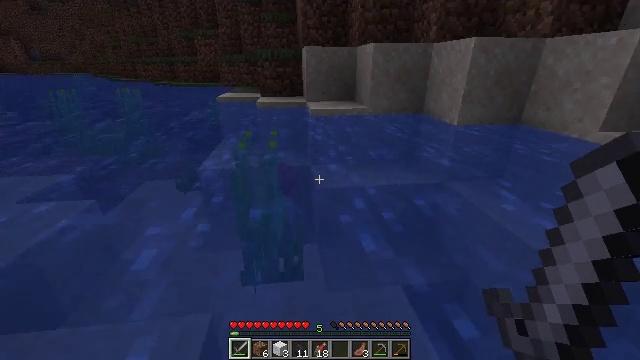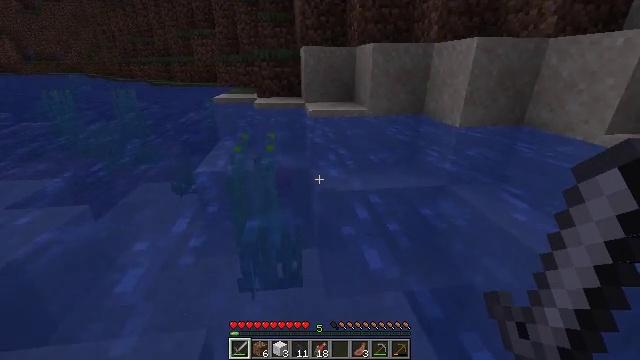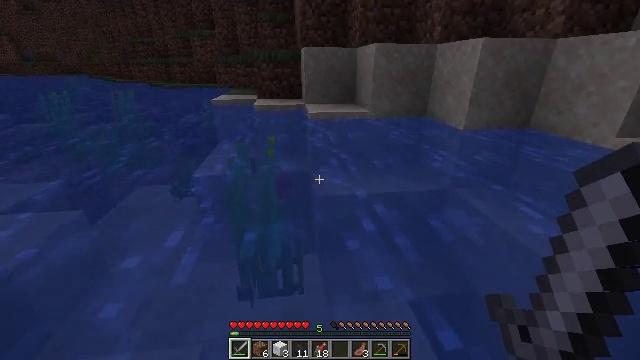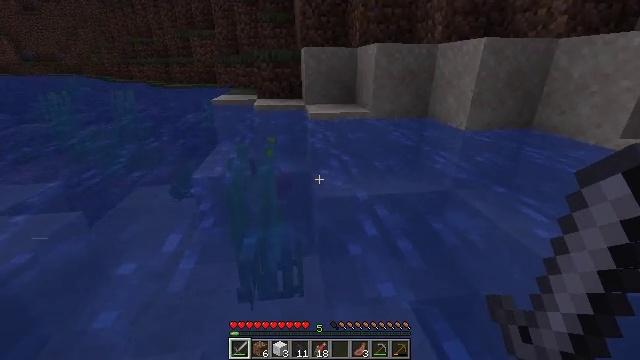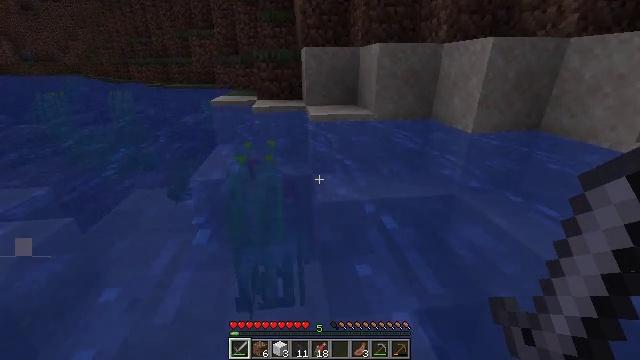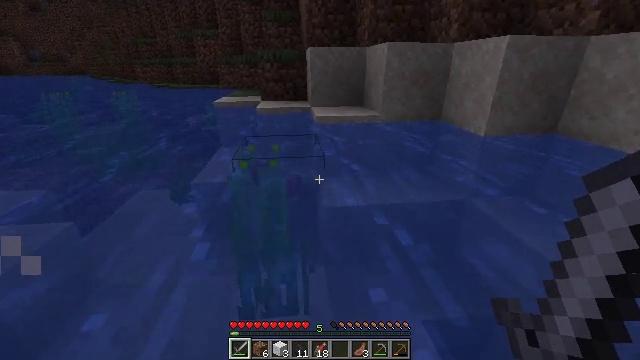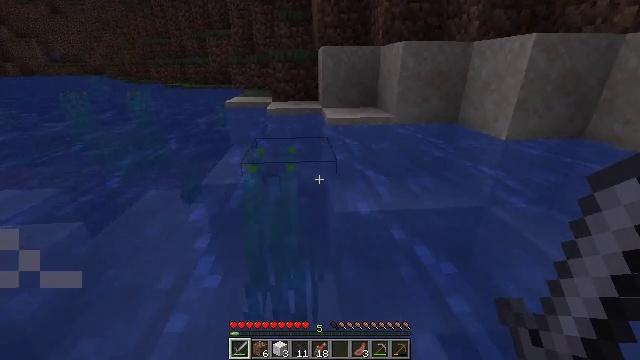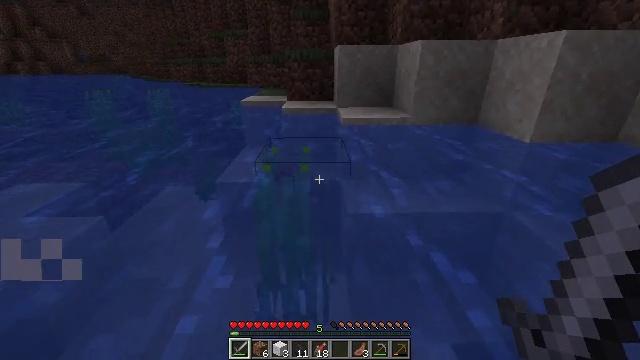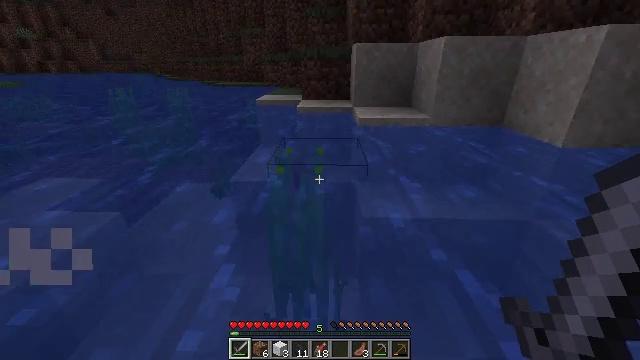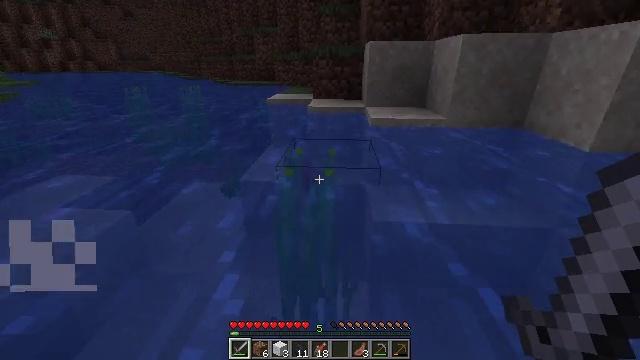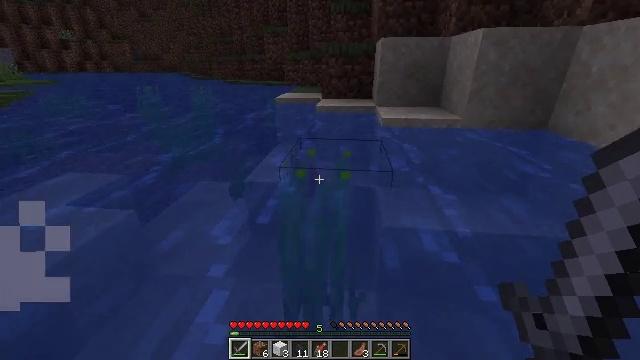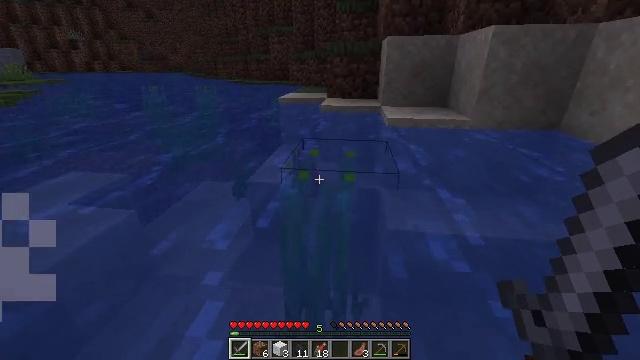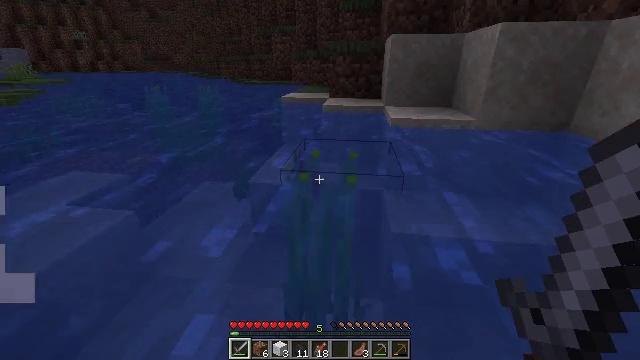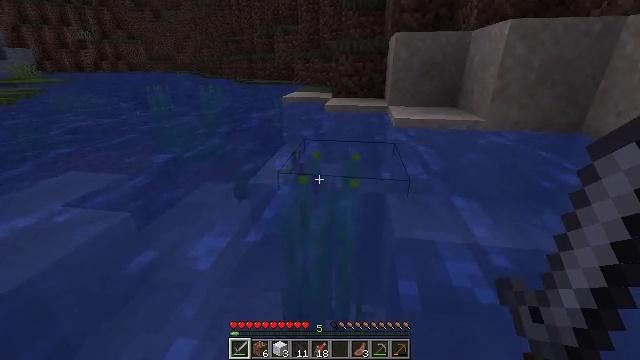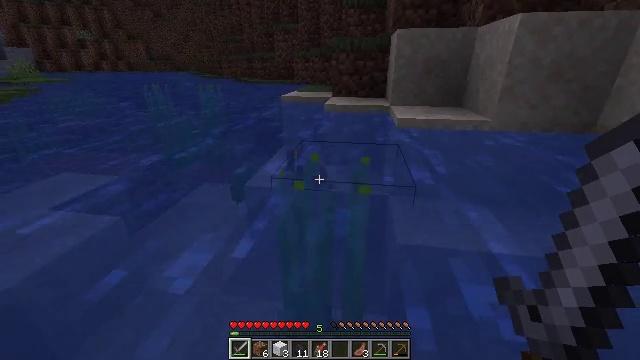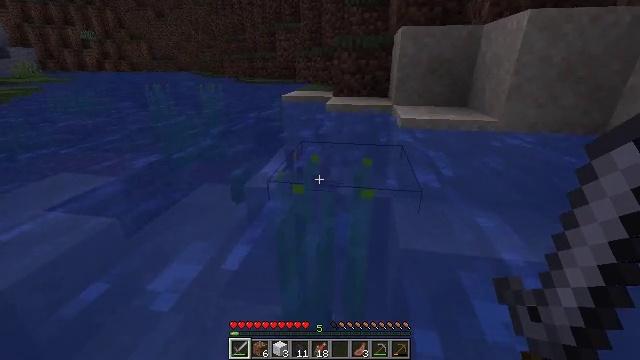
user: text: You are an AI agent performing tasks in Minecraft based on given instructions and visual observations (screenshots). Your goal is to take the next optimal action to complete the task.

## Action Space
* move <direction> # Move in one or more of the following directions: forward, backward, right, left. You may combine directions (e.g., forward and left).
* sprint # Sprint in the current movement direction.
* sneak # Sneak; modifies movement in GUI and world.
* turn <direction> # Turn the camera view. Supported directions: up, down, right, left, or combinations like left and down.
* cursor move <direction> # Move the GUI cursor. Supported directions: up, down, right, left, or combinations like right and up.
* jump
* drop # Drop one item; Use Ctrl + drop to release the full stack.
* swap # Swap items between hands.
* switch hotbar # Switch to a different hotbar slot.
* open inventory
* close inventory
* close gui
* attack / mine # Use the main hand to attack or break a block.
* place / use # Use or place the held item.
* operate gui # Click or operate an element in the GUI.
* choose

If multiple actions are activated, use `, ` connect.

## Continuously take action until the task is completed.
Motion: motion action
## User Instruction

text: Kill the salmon.
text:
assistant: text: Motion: move forward
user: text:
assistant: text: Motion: move forward
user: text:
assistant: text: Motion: move forward
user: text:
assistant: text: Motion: move forward
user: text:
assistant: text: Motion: move forward
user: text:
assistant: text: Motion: move forward, turn left
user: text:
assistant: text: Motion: move forward, turn left
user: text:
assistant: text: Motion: move forward, turn left
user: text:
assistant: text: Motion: move forward, turn left
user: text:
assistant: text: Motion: move forward, turn left
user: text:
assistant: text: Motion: move forward, turn left
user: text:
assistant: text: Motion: move forward
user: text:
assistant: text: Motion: move forward
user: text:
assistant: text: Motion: move forward
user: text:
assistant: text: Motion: move forward
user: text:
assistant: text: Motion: move forward
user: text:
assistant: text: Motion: move forward
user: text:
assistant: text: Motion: move forward, turn left
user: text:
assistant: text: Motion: move forward
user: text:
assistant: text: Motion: move forward, turn left
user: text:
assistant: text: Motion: move forward, turn left, jump
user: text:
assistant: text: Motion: move forward, jump
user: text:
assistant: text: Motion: move forward, jump
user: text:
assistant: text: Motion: move forward, jump
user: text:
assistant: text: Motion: move forward, jump
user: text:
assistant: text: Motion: move forward, turn down, jump
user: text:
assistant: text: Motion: move forward, turn down, jump
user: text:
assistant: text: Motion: move forward, turn down
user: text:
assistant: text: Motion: move forward
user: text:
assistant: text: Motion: move forward